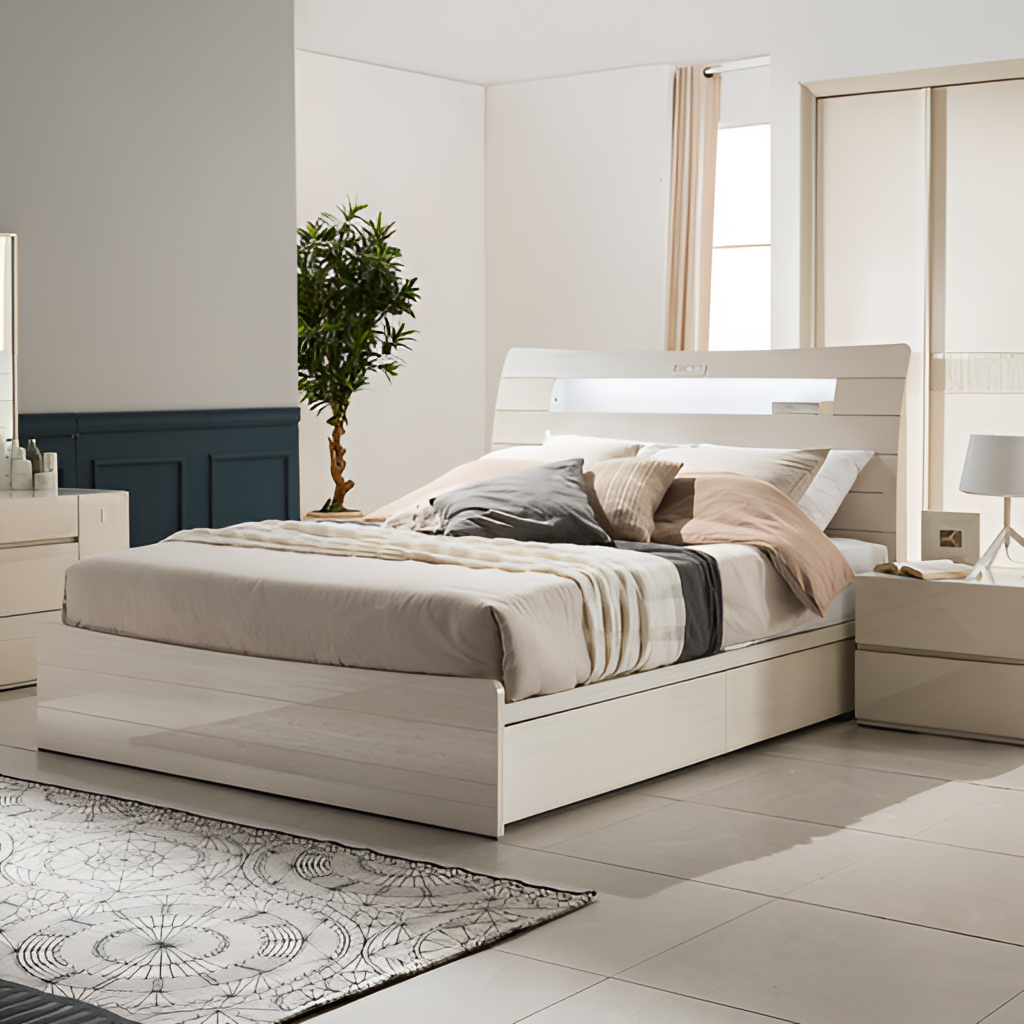
bedroom, wood backlit headboard bed, paint wallpaper, with horizontal two tone pattern, beige tile flooring, with large square pattern, modern